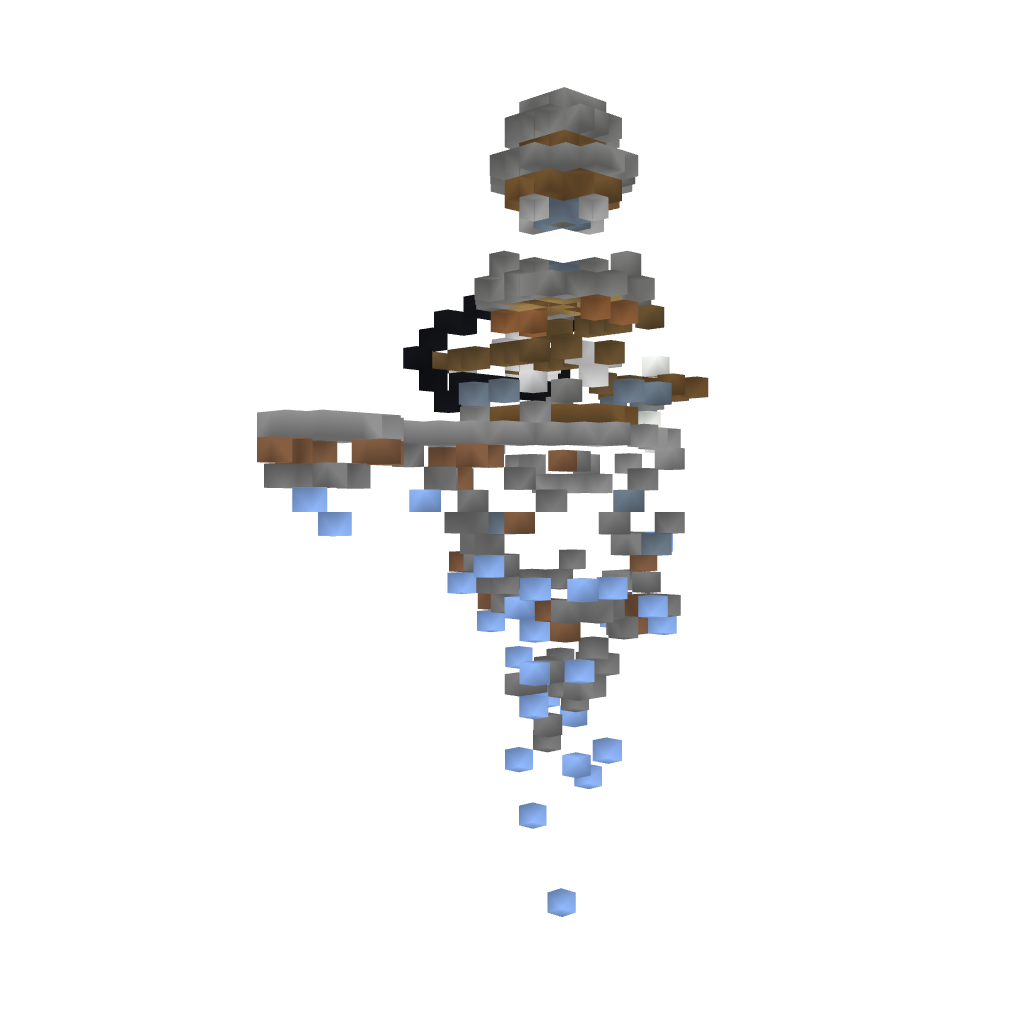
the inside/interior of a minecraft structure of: Steampunk Windmill